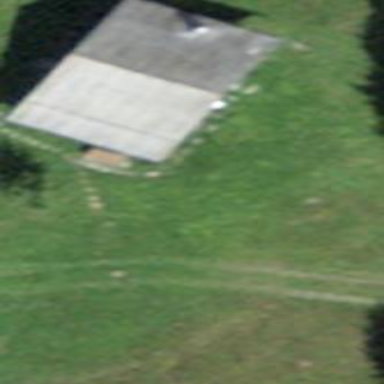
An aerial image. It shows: Shed building.